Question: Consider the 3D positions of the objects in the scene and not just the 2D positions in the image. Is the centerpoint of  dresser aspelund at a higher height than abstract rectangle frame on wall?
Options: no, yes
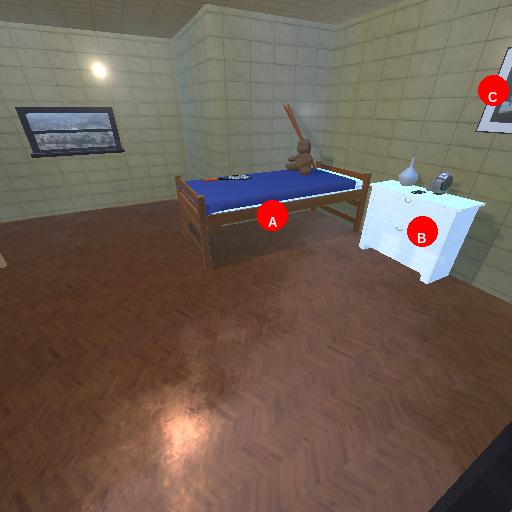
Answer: no